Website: home-depot
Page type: billing-address
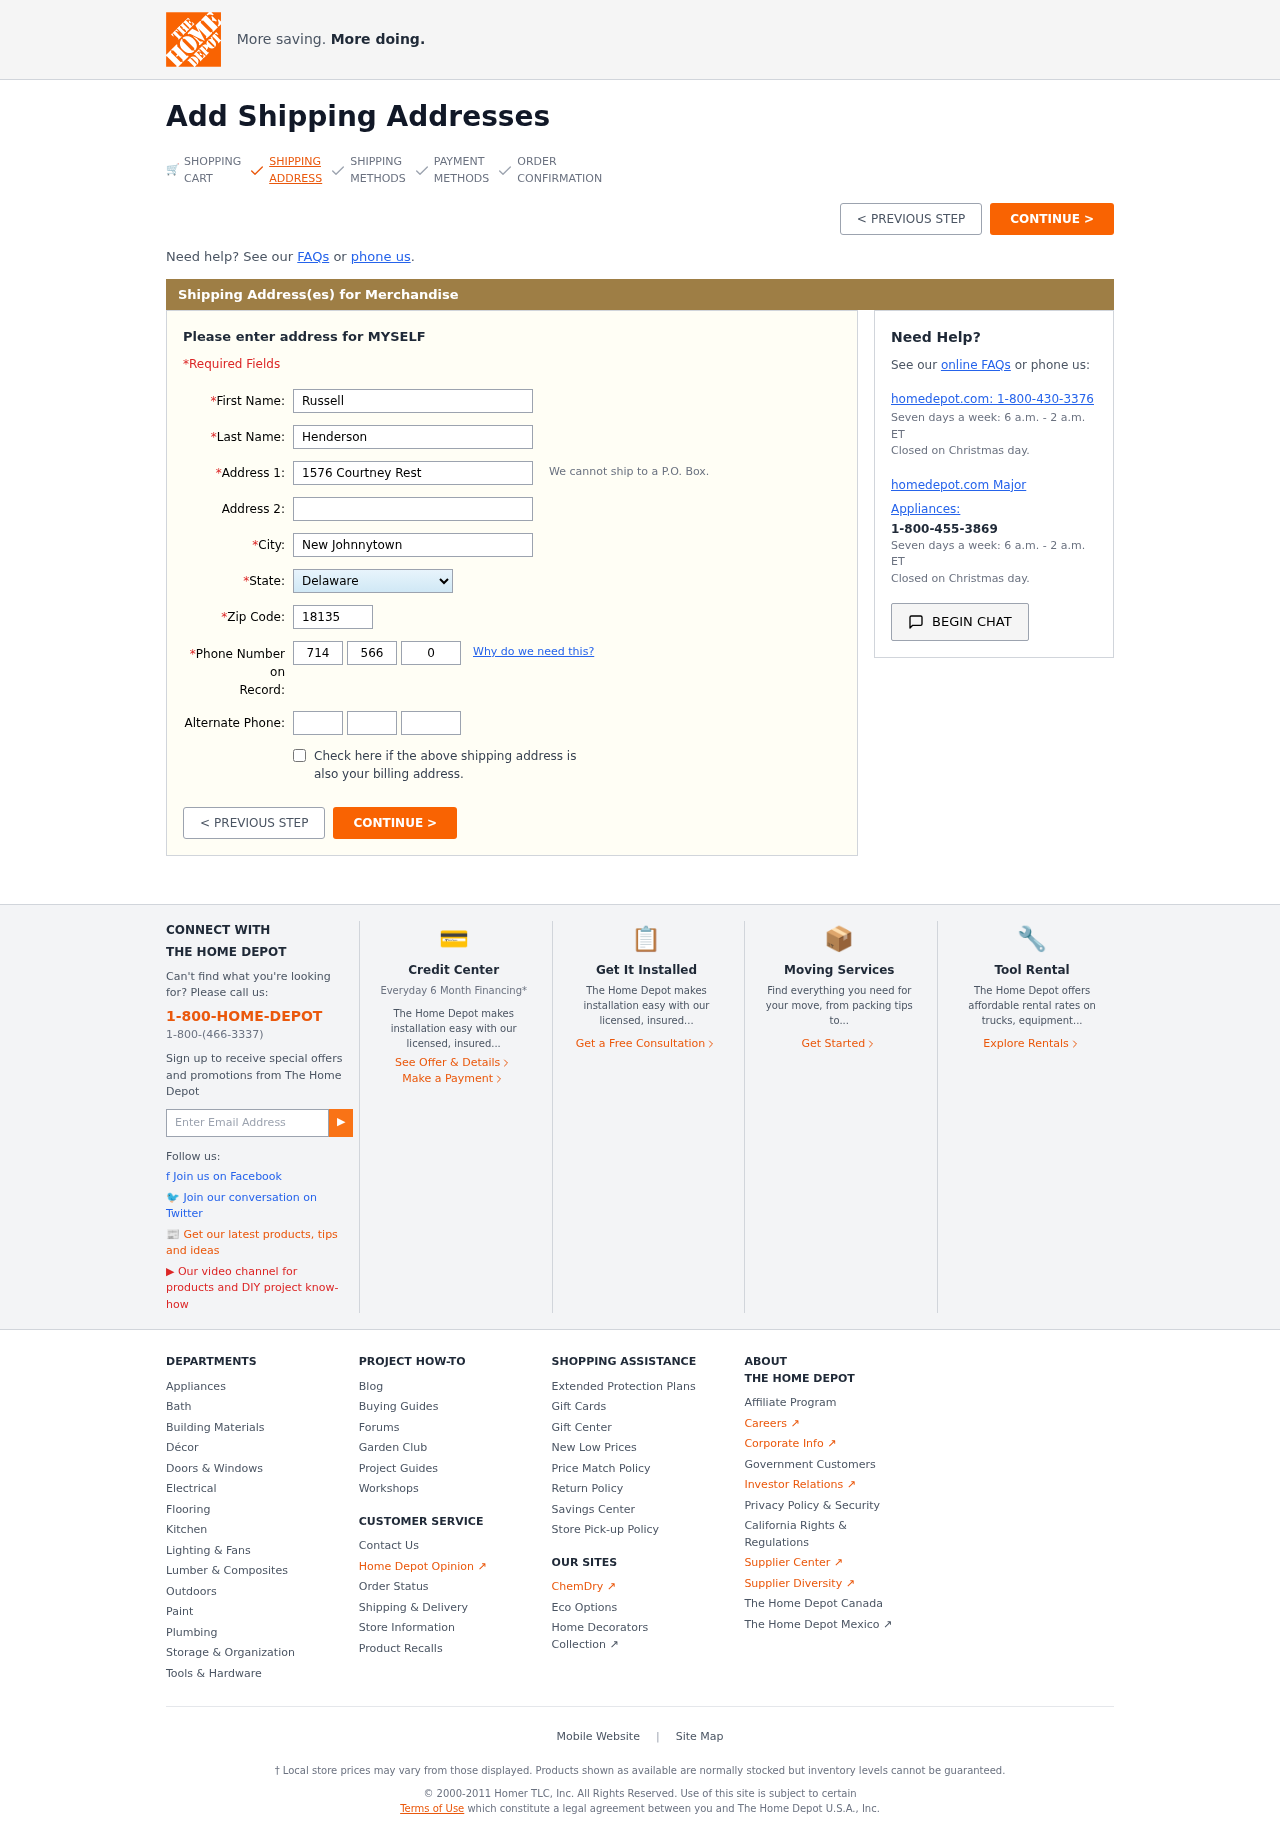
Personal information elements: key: PII_STATE
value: Delaware
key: PII_FIRSTNAME
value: Russell
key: PII_LASTNAME
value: Henderson
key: PII_STREET
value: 1576 Courtney Rest
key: PII_CITY
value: New Johnnytown
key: PII_POSTCODE
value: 18135
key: PII_PHONE_AREA
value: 714
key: PII_PHONE_PREFIX
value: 566
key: PII_PHONE_LINE
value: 0029
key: PII_PHONE_ALT_AREA
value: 814
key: PII_PHONE_ALT_PREFIX
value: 519
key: PII_PHONE_ALT_LINE
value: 8952